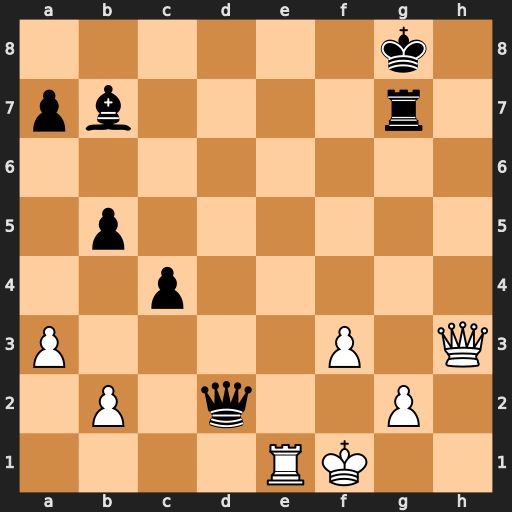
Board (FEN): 6k1/pb4r1/8/1p6/2p5/P4P1Q/1P1q2P1/4RK2
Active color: w
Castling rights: -
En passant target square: -
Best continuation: Re8+ Kf7 Qe6#